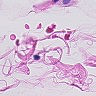
Metastatic tissue present: no